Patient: sex M, age 48
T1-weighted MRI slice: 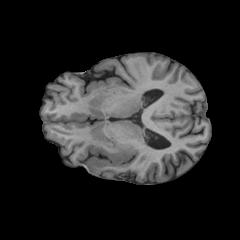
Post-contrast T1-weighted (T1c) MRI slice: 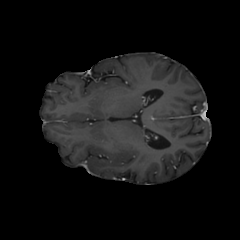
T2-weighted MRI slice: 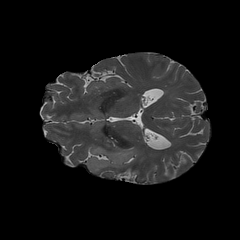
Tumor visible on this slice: yes
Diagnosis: Glioblastoma, IDH-wildtype
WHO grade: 4